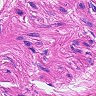
Metastatic tissue present: no